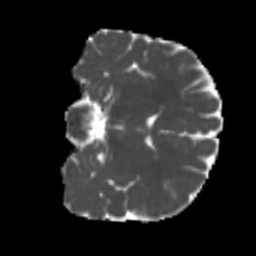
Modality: MD
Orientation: coronal
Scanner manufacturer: siemens
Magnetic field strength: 3 T
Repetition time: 4 s
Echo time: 0.0594 s